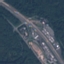
Land use / land cover class: Highway